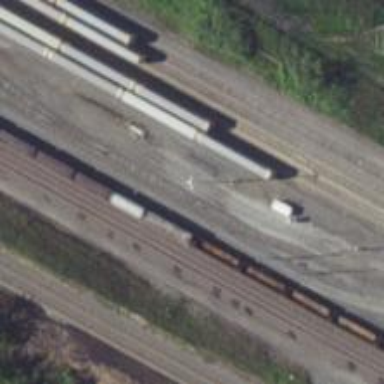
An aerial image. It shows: Disused railway yard.